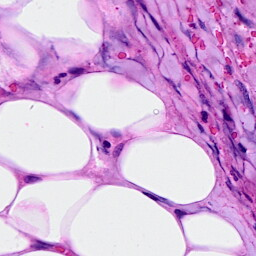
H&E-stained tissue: Breast